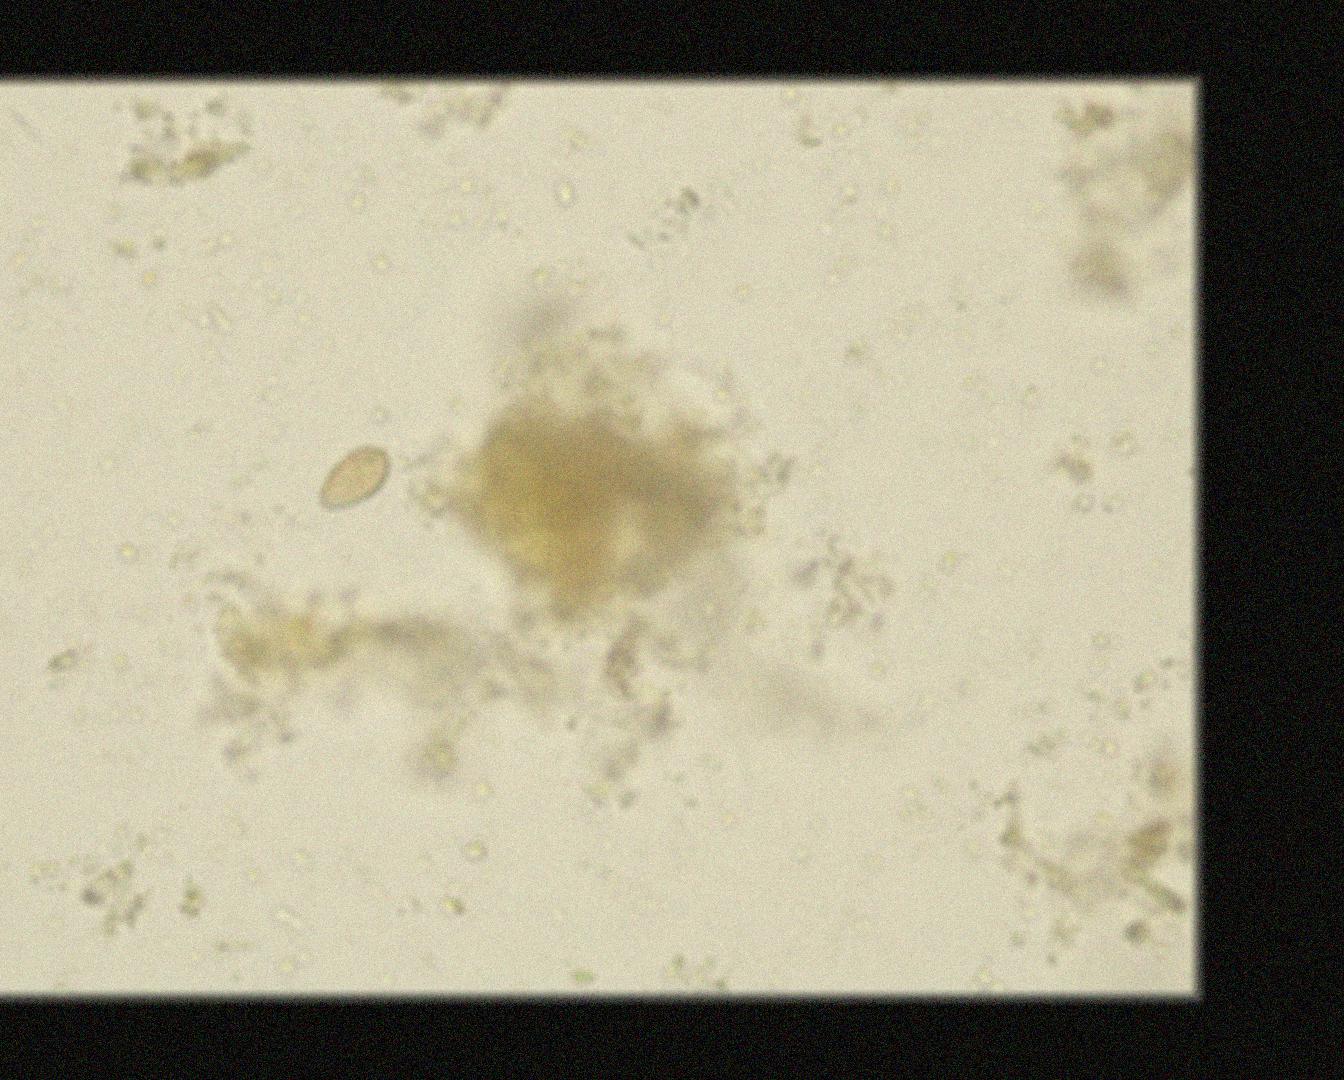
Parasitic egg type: Opisthorchis viverrine